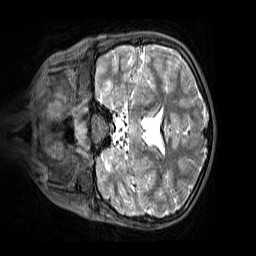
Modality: T2w
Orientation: coronal
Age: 11
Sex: male
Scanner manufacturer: siemens
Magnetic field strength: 3 T
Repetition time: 3.2 s
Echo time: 0.408 s